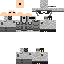
A female skeleton skin with pale skin, wearing blonde bald dressed in a black armor chest and black pants, featuring a closed mouth.